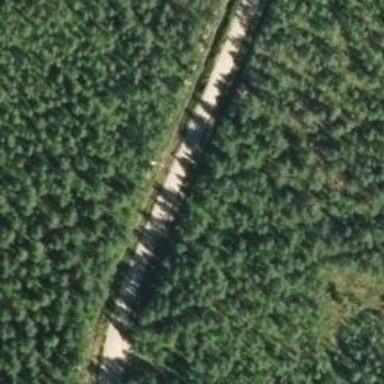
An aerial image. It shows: Unclassified road.